Question: How can I take data I've downloaded from a http connection then add the data to the table view in chunks like the apps store so if you scroll to the bottom it says load 25 more.

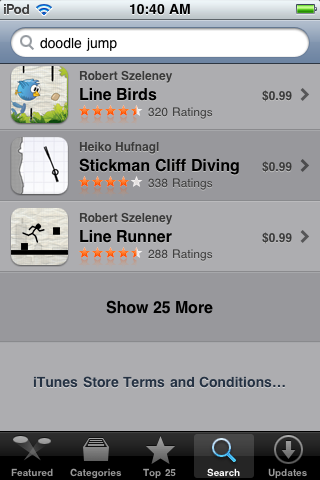
Answer: Assuming your back-end service supports a "retrieve the next 25" function of some sort, I think doing this would require you to implement a custom table cell that is returned when your table data model is asked for the cell in the last row. When selected, your table delegate would then need to request the next 25 results and update the contents of the table's data provider with the results.